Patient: sex M, age 73
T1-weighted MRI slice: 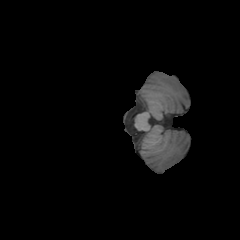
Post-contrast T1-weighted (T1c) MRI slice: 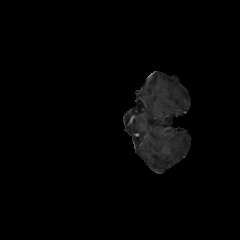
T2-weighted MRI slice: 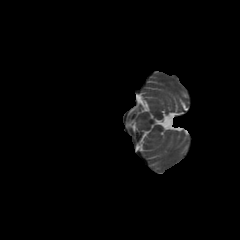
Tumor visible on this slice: no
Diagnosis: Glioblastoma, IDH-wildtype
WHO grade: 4